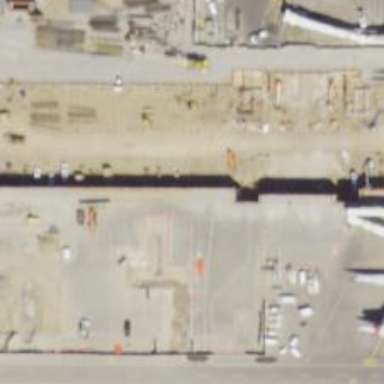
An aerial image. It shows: Airport gate.